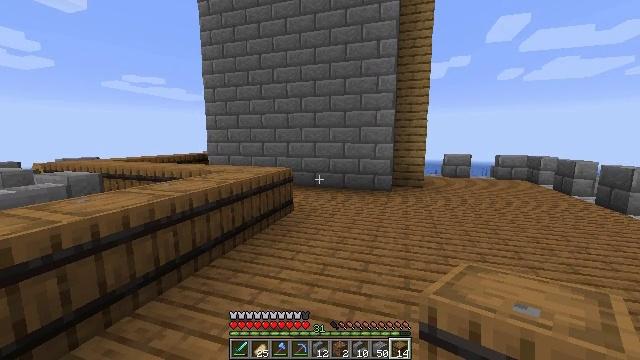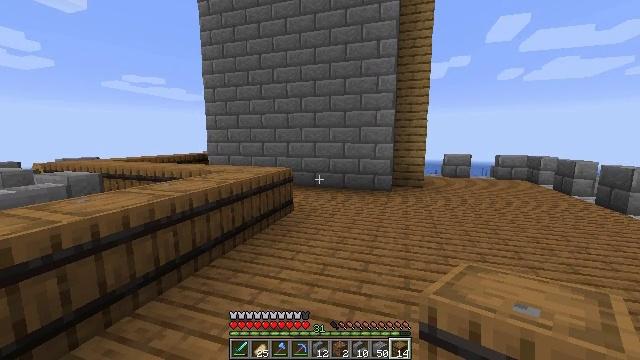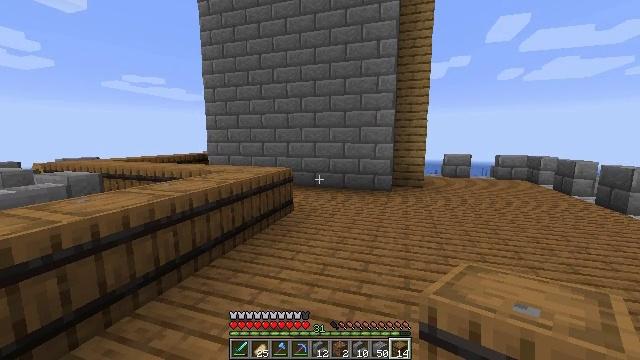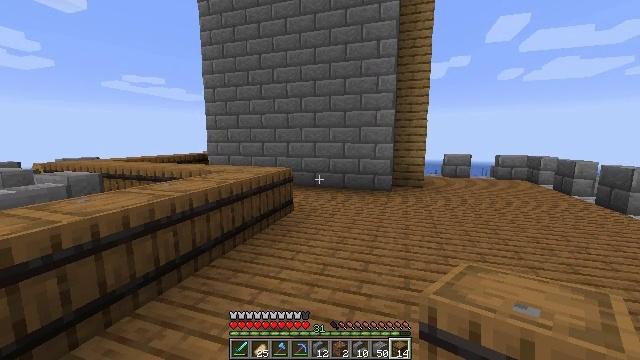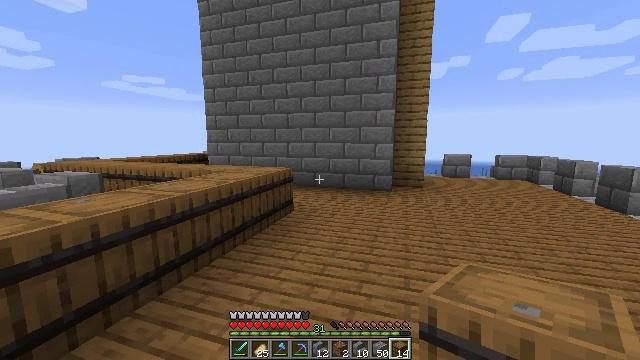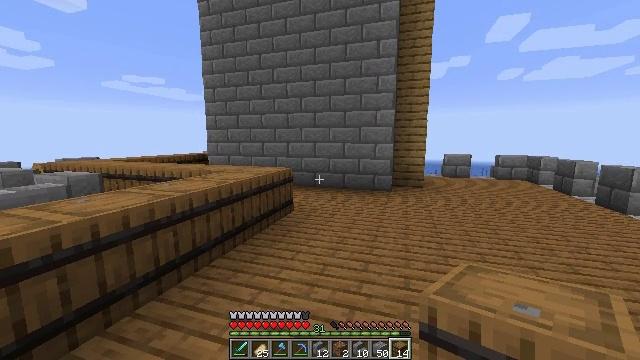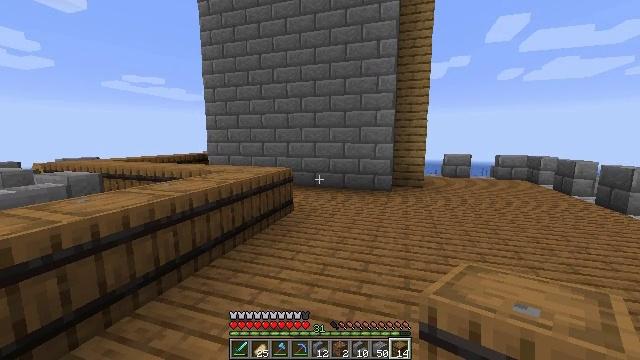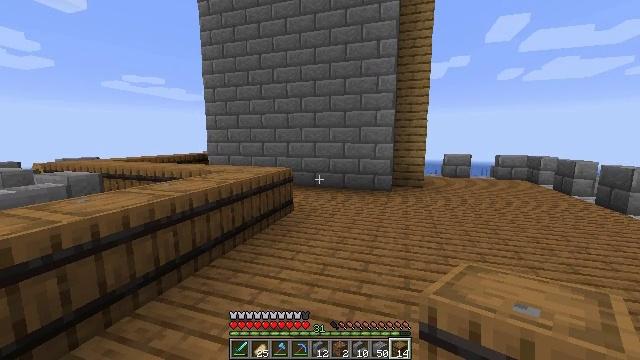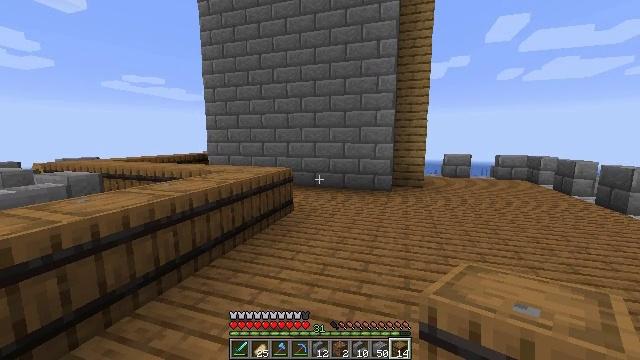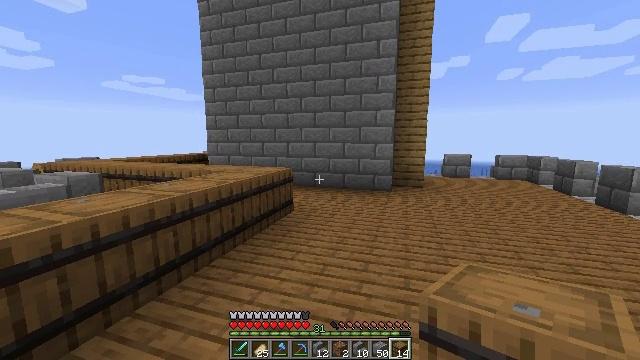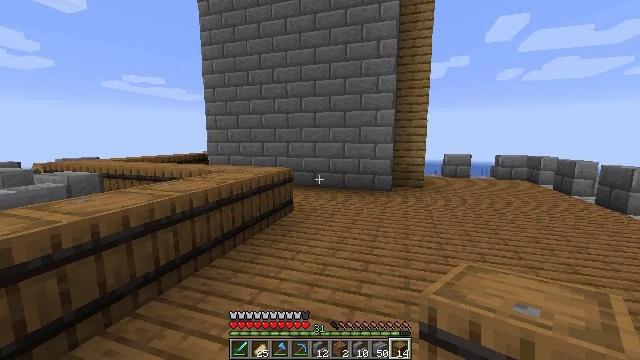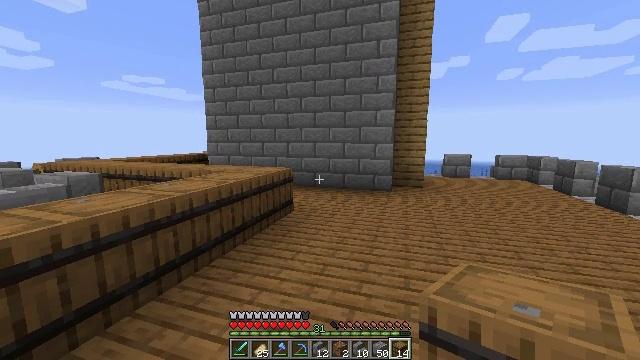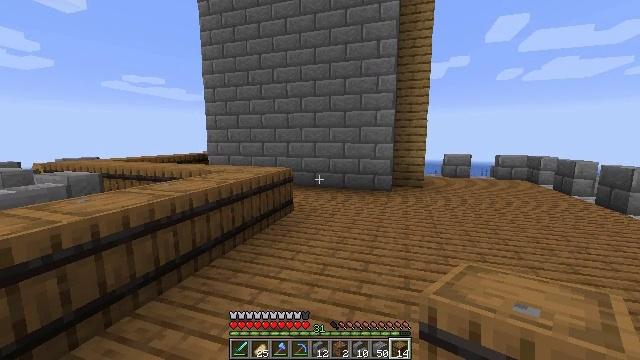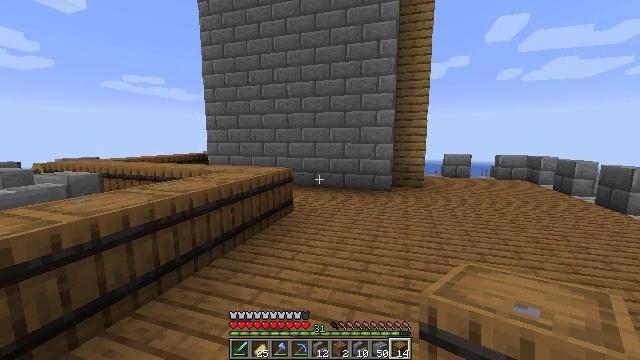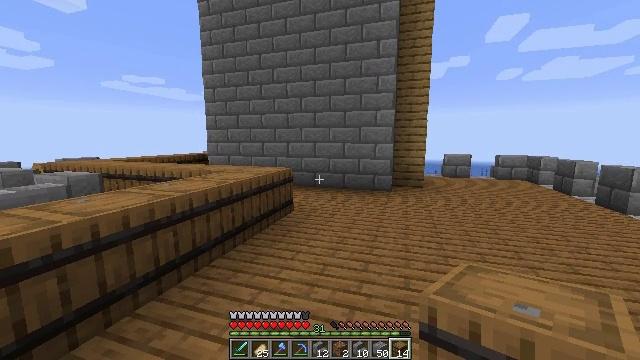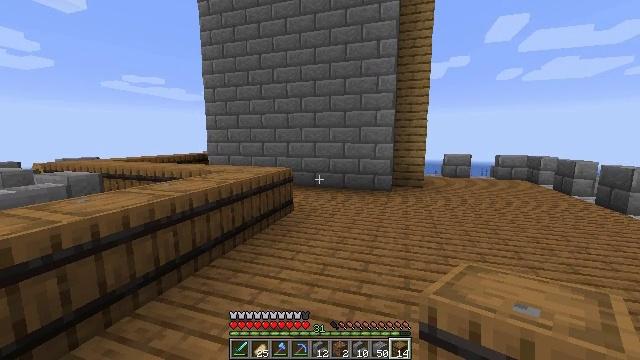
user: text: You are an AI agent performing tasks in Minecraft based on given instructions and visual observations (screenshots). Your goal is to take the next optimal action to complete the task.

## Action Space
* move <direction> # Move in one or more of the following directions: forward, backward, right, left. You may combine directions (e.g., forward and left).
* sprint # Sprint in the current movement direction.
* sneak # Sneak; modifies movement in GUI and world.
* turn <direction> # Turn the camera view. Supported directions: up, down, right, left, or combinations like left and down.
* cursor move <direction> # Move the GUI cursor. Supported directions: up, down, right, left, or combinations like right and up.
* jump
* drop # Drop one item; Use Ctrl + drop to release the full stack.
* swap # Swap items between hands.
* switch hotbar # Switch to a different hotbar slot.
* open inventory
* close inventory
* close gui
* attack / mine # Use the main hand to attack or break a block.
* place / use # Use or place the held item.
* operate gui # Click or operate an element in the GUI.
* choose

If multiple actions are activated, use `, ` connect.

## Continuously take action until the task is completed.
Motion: motion action
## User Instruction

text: Destroy the barrel to use elsewhere.
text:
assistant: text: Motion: no_op
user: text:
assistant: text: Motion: no_op
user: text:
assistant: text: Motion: no_op
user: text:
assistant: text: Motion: no_op
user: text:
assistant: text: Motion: no_op
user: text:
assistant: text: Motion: no_op
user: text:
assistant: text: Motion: no_op
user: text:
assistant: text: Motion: no_op
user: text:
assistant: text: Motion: no_op
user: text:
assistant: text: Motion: no_op
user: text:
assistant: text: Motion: no_op
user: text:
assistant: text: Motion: no_op
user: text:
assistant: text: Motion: no_op
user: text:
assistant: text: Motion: no_op
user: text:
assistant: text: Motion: no_op
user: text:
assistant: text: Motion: no_op
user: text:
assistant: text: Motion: no_op
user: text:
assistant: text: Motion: no_op
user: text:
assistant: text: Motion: no_op
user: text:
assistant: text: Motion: no_op
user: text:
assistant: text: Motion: no_op
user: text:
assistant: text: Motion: no_op
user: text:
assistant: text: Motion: no_op
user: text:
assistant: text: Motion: no_op
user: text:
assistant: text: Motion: no_op
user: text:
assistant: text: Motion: no_op
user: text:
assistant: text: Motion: no_op
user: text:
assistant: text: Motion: no_op
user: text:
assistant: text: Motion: no_op
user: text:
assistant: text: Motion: no_op